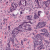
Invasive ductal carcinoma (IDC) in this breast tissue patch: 1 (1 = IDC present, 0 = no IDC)